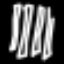
Label: pants